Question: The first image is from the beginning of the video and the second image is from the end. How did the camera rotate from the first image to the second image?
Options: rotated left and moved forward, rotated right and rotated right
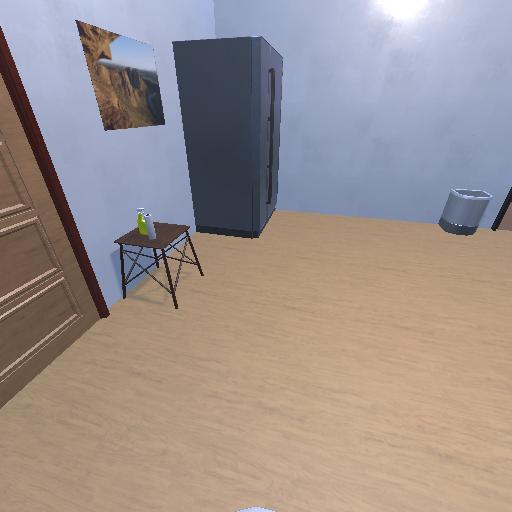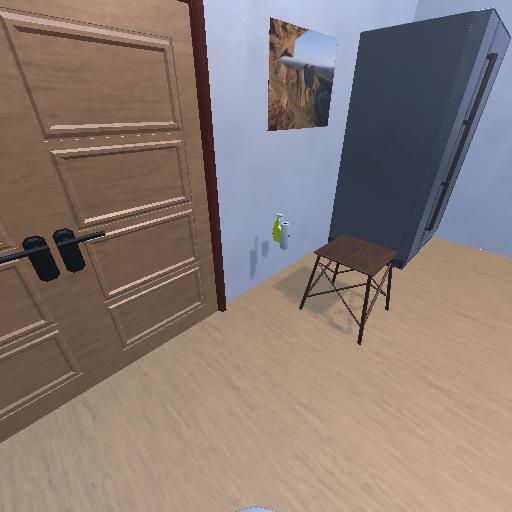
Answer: rotated left and moved forward